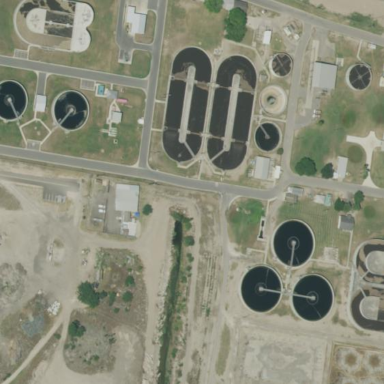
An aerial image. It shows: View of wastewater plant.